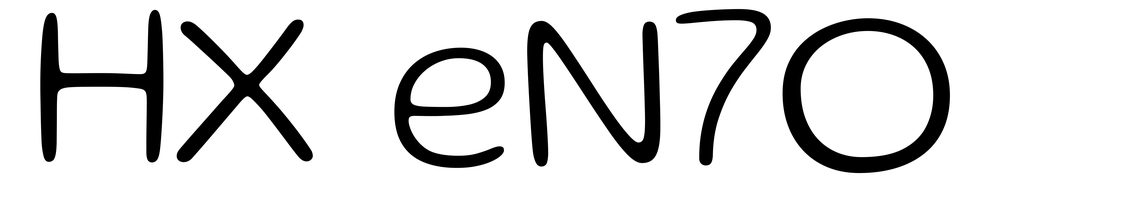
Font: Gluten_ExtraLight